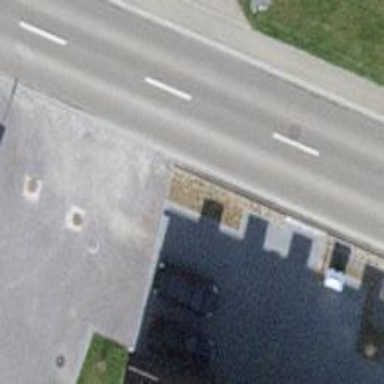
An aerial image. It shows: Bus stop with platform for public transport.